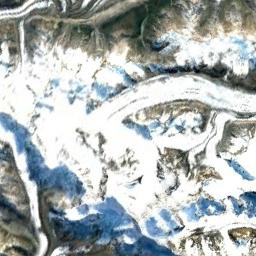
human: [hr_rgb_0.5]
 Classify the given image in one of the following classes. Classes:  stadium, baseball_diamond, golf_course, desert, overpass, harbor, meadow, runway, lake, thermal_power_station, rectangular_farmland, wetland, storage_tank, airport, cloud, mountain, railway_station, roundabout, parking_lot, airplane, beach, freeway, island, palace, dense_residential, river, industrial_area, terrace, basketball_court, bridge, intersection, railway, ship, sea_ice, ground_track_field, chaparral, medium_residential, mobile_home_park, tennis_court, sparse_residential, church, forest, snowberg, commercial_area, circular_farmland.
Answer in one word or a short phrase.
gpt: snowberg